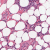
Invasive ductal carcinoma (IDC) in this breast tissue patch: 1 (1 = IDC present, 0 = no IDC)